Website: macys
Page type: customer-info-address
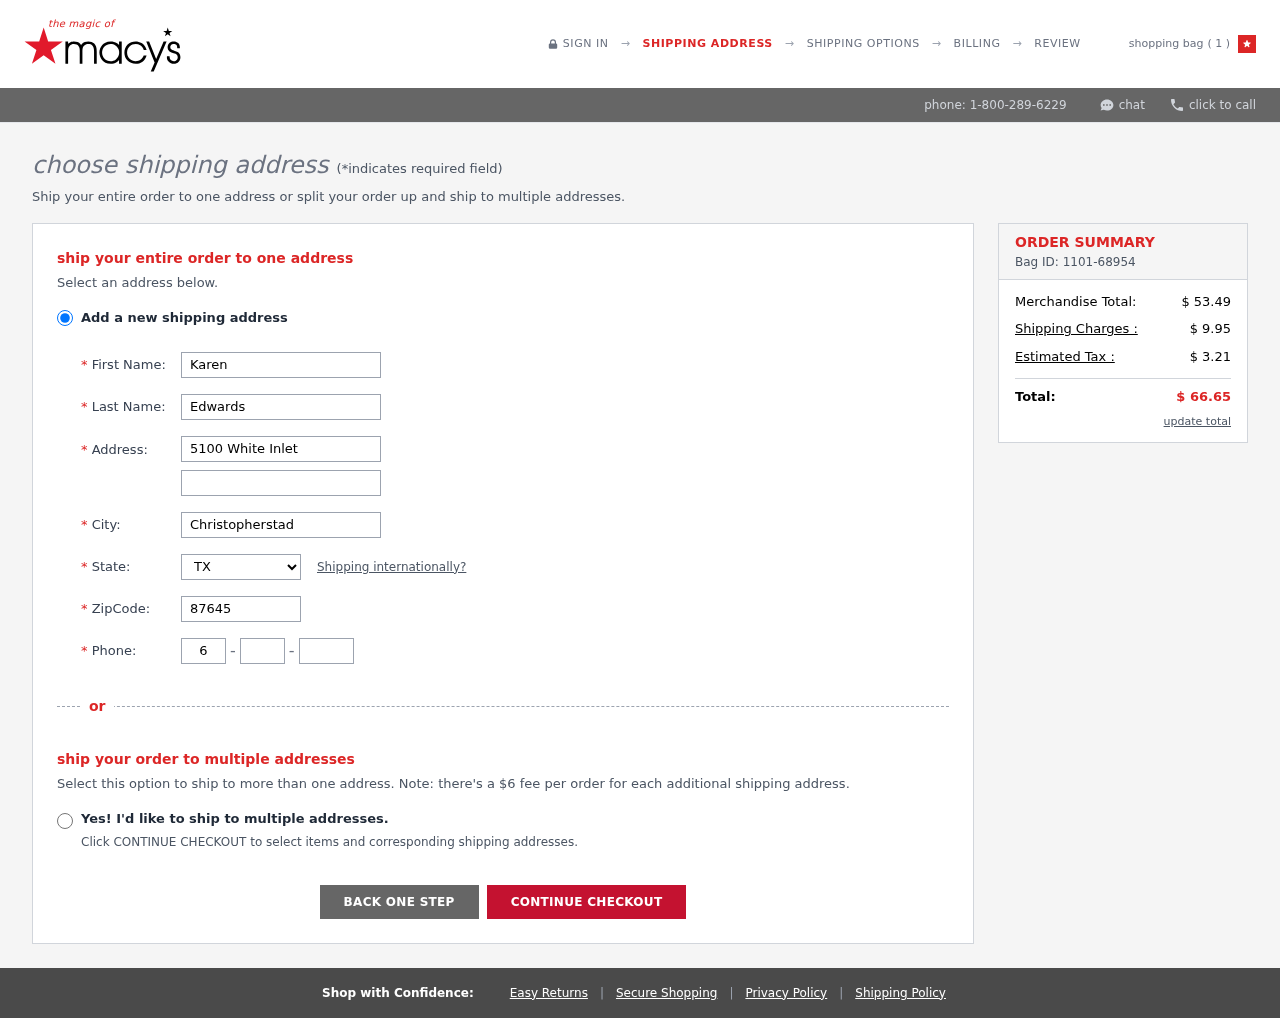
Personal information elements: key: PII_CITY
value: Christopherstad
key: PII_FIRSTNAME
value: Karen
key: PII_LASTNAME
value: Edwards
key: PII_PHONE_AREA
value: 697
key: PII_PHONE_PREFIX
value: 881
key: PII_PHONE_SUFFIX
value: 4187
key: PII_POSTCODE
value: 87645
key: PII_STATE_ABBR
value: TX
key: PII_STREET
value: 5100 White Inlet
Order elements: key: ORDER_NUM_ITEMS
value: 1
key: ORDER_ID
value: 1101-68954
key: ORDER_SUBTOTAL
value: $ 53.49
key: ORDER_SHIPPING_COST
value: $ 9.95
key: ORDER_TAX
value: $ 3.21
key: ORDER_TOTAL
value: $ 66.65